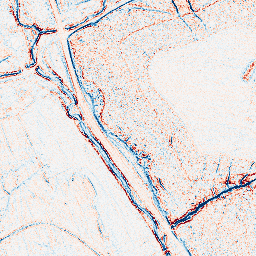
Category: edge_preserving
Decomposition family: bilateral
Decomposition parameters: d: 5
sigma_color: 75
sigma_space: 50
Upsampling method: quartic
Upsampling parameters: scale: 4
Upsampling scale: 4